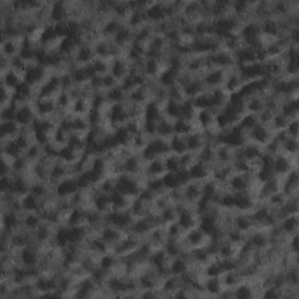
Label: non_frost